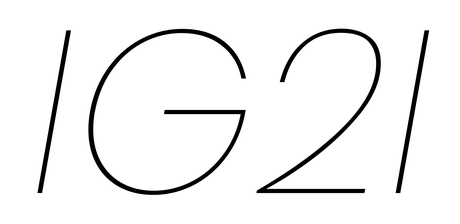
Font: Poppins-ThinItalic